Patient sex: M
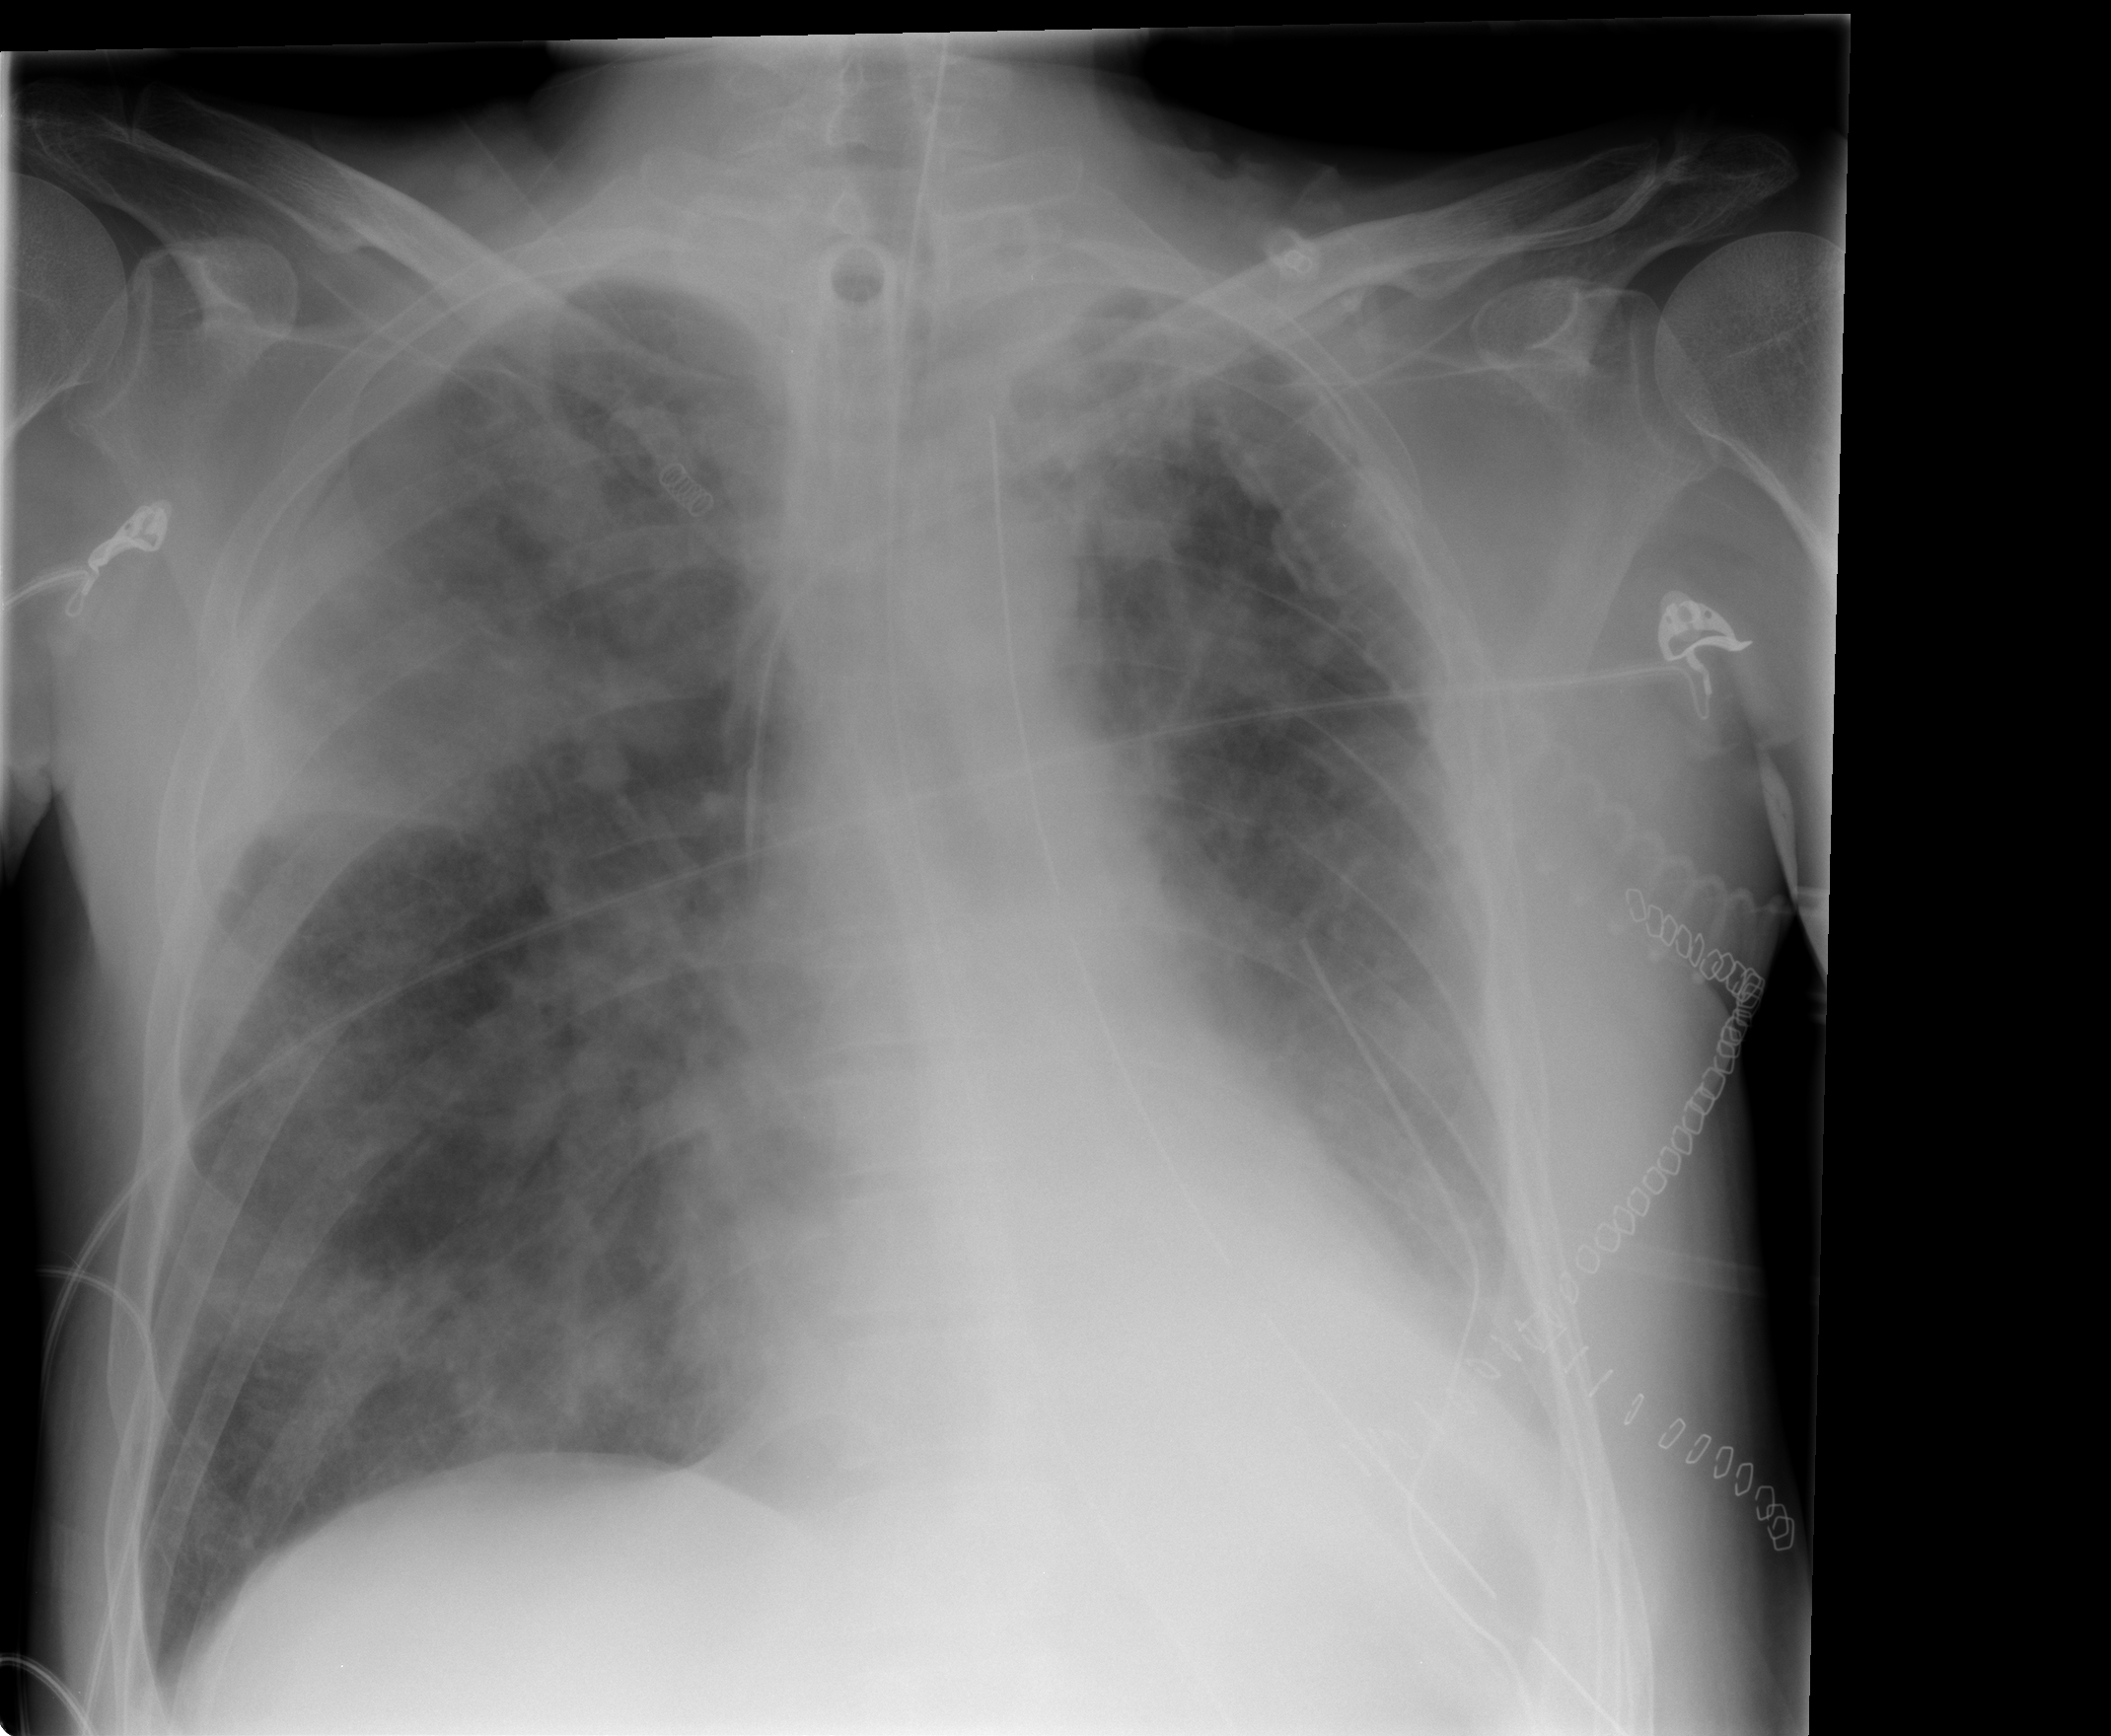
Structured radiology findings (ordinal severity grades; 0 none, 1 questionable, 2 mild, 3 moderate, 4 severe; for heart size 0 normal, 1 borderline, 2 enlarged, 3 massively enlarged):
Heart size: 2
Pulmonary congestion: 2
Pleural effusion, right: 0
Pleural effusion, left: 2
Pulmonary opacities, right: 2
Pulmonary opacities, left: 2
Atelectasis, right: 2
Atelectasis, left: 2